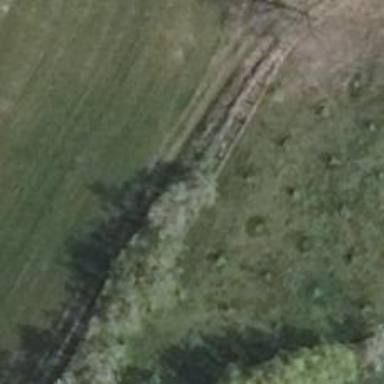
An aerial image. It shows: Row of deciduous broadleaved trees.